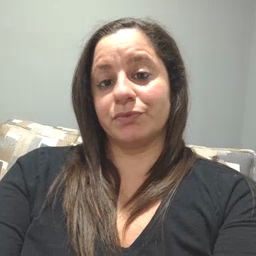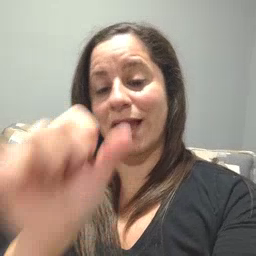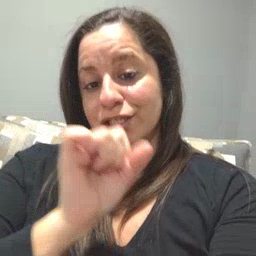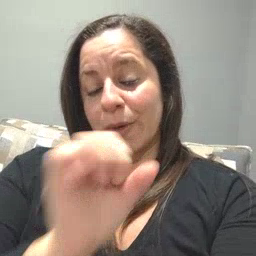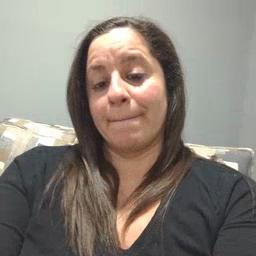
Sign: icecream